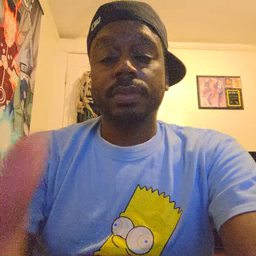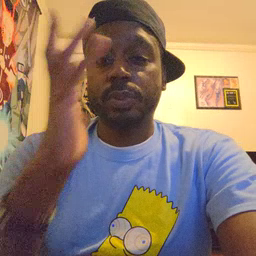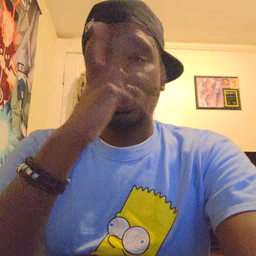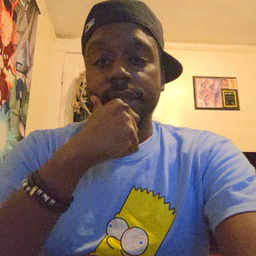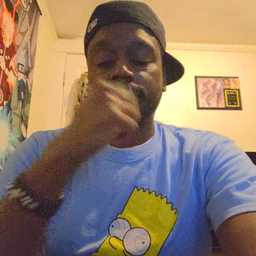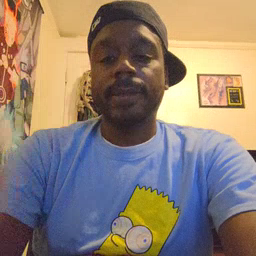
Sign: pretty